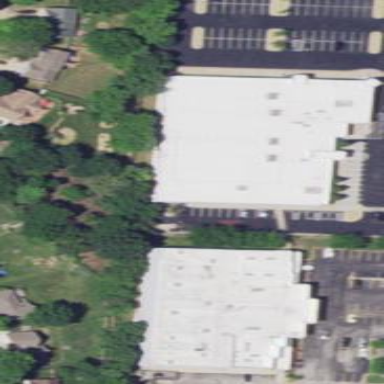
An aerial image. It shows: Building housing bowling alley.